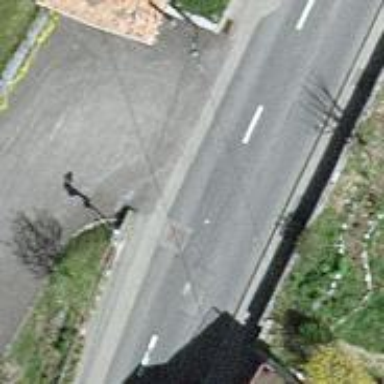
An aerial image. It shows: Secondary road.